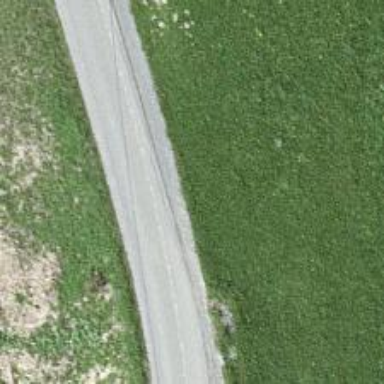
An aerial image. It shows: Unclassified road with asphalt surface and grade1 track type.